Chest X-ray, PA view. Patient: 51 years old, sex F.
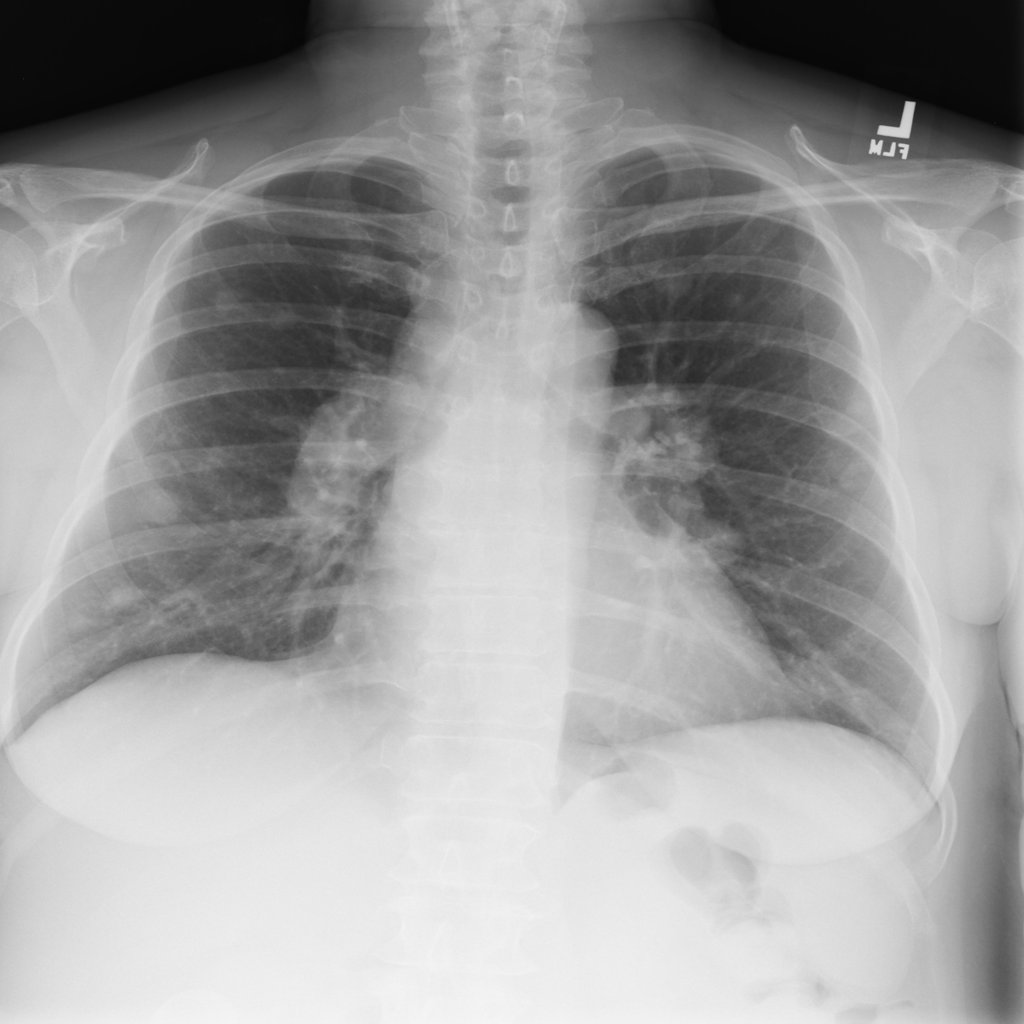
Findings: Nodule